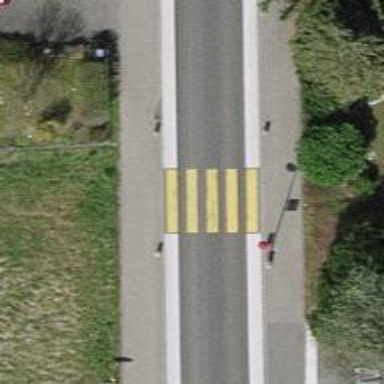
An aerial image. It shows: Marked crossing on the road.